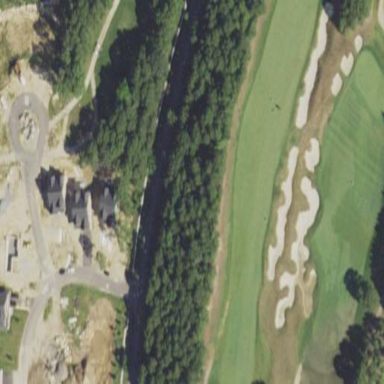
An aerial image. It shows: Golf rough area.